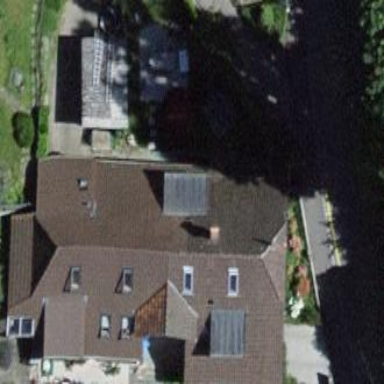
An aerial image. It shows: Residential building.